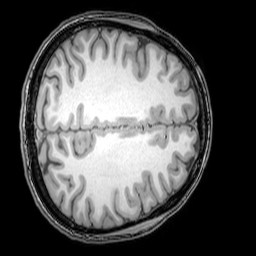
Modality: T1w
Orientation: axial
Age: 25
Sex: female
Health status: healthy
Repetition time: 0.081 s
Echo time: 0.037 s